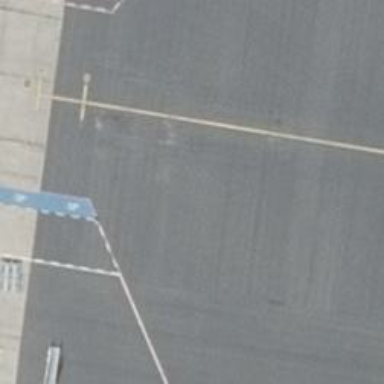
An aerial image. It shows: Parking position at the airport with concrete surface.